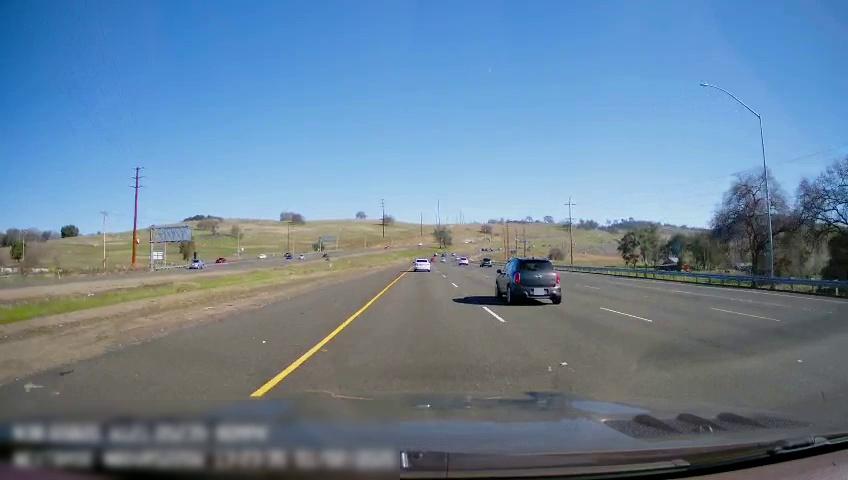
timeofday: Day
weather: Sunny
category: Drivable Space
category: Drivable Space
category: Vehicles | Car
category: Vehicles | Car
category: Vehicles | SUV
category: Vehicles | Car
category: Vehicles | Car
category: Vehicles | SUV
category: Lanes | Current Lane
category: Lanes | Current Lane
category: Lanes | Alternate Lane
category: Lanes | Alternate Lane
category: Lanes | Alternate Lane